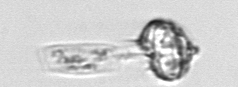
Label: Protoperidinium